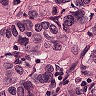
Metastatic tissue present: yes